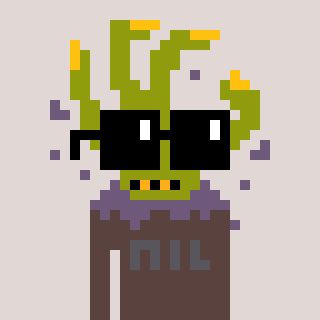
a pixel art character with square black sunglasses, a zombie-hand-shaped head and a darkbrown-colored body on a warm background